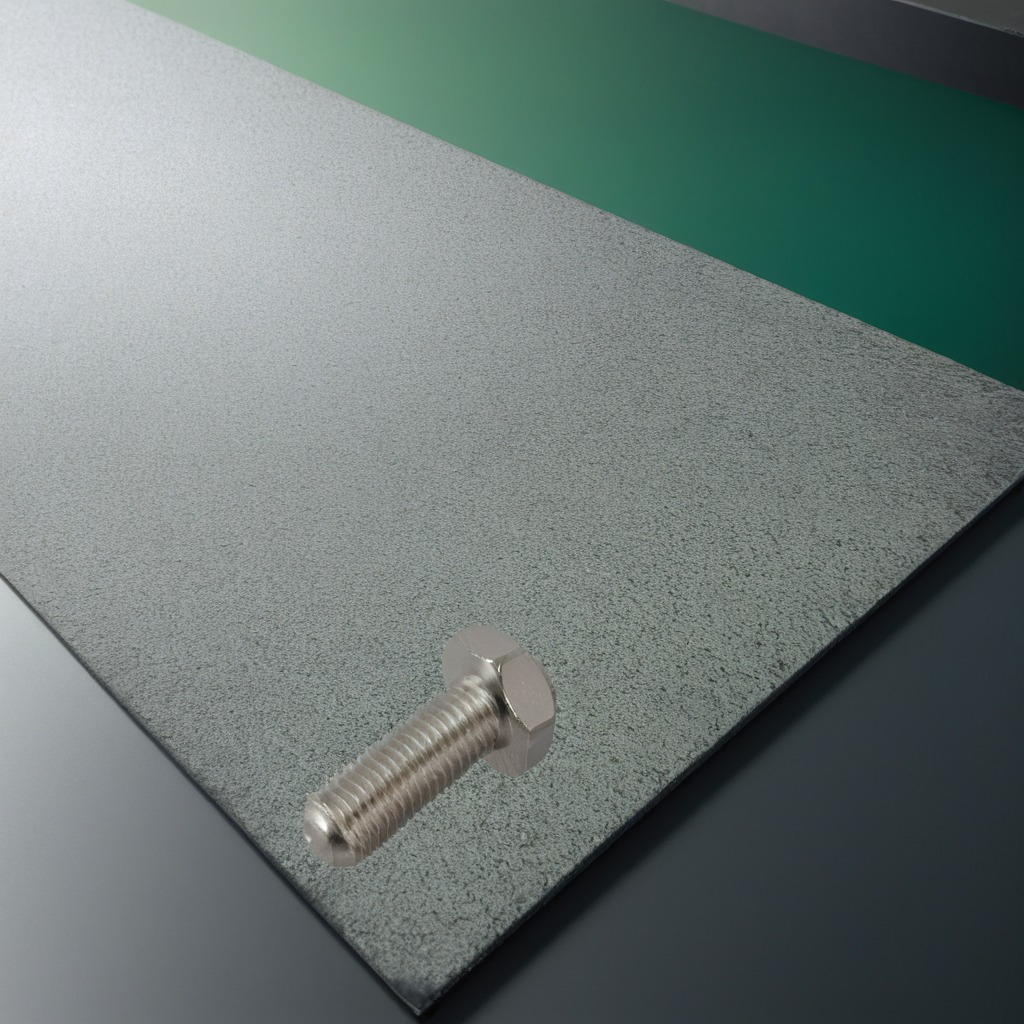
A metal screw is lying on a clean granite tabletop covered with a green rubber mat inside a workshop under bright overhead lighting crisp shadows high clarity worn but beneath the mat.